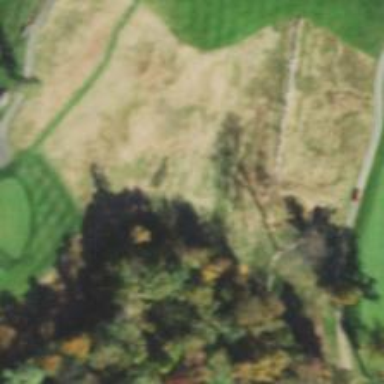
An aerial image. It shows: Golf rough area.